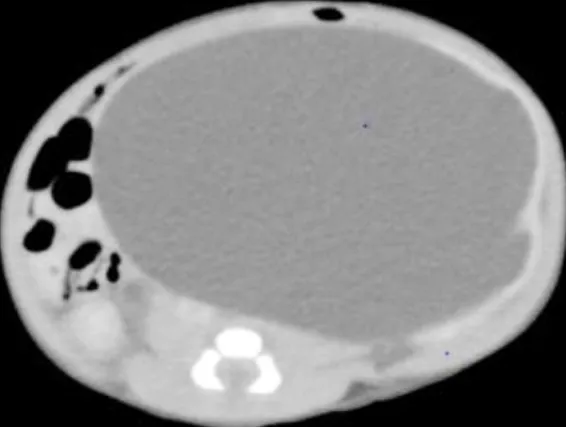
CT scan of Abdomen.
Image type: radiology (ct)